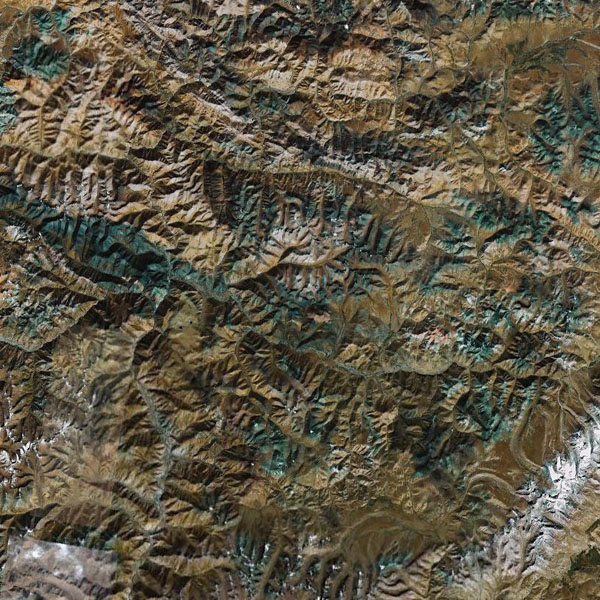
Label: Mountain